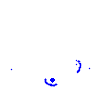
Particle: pion